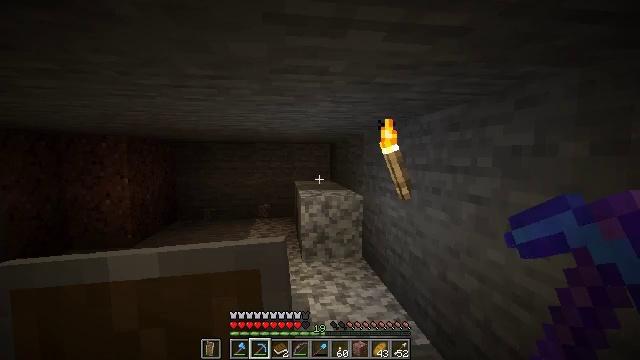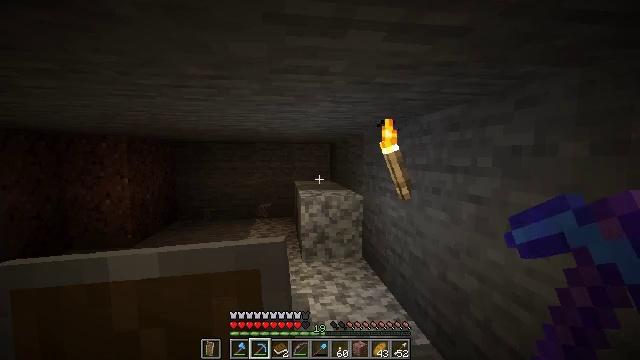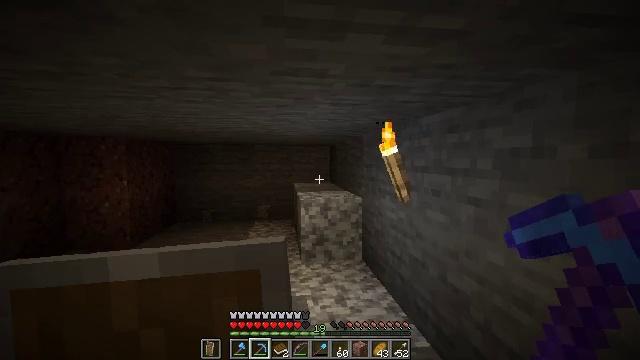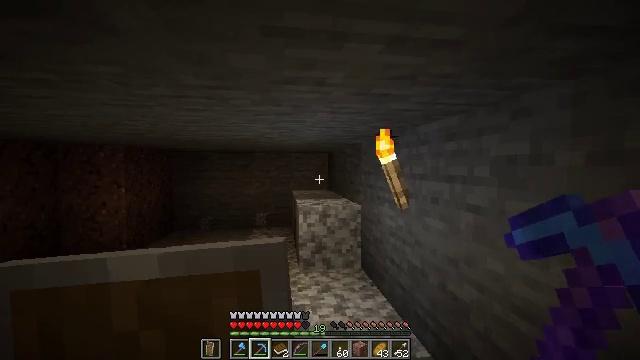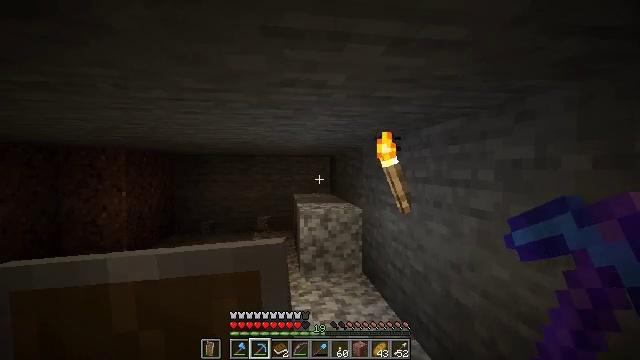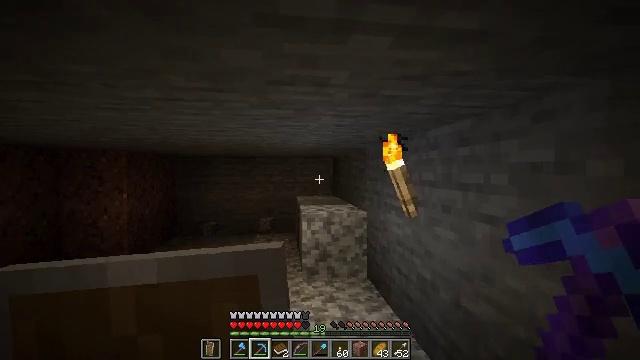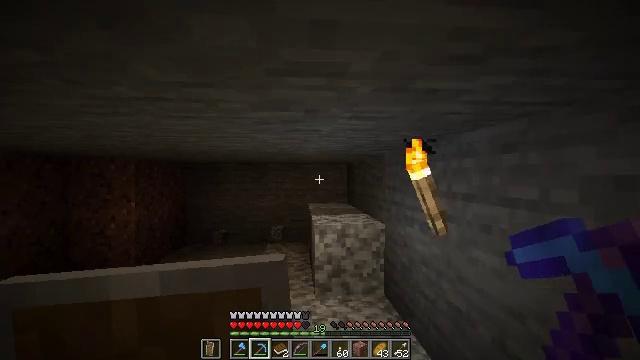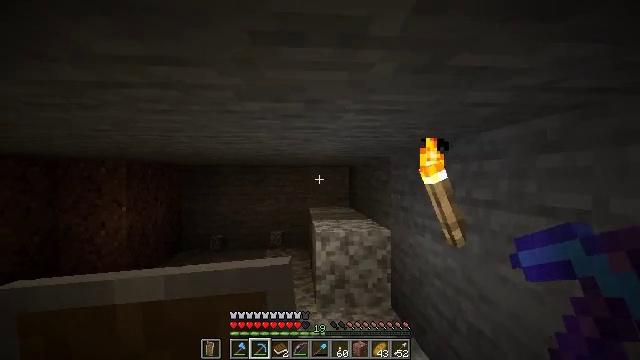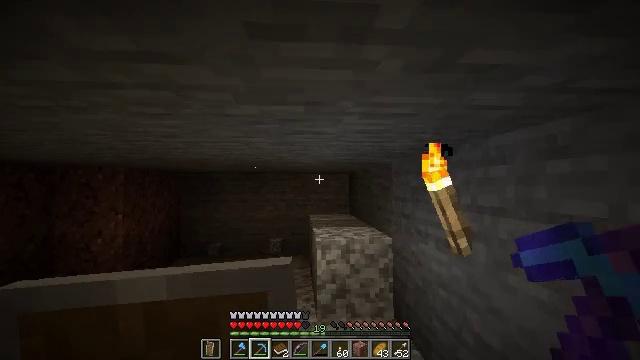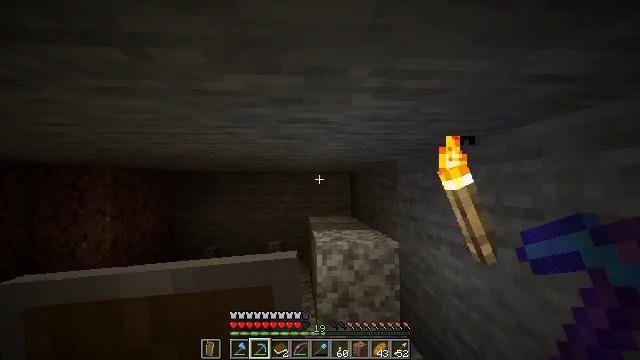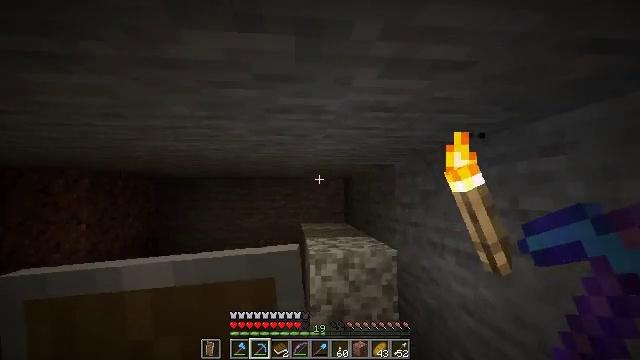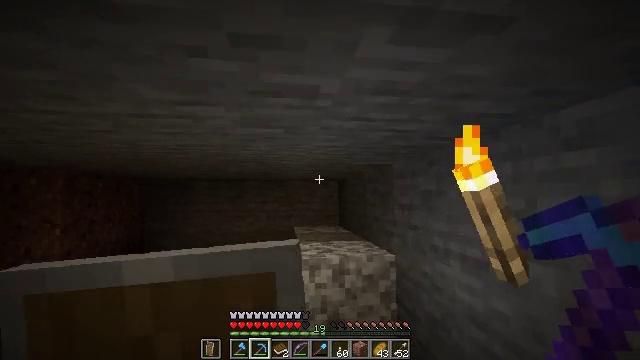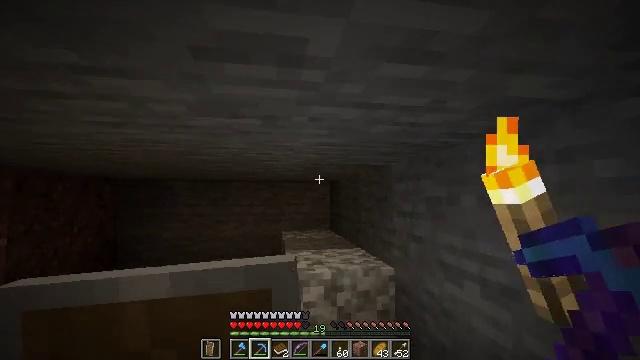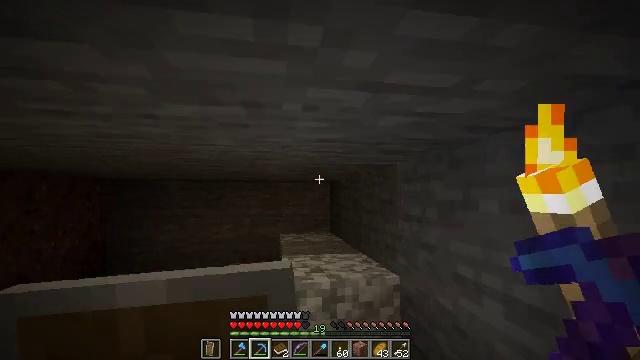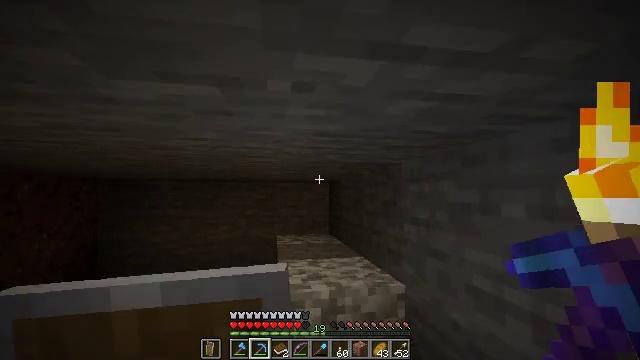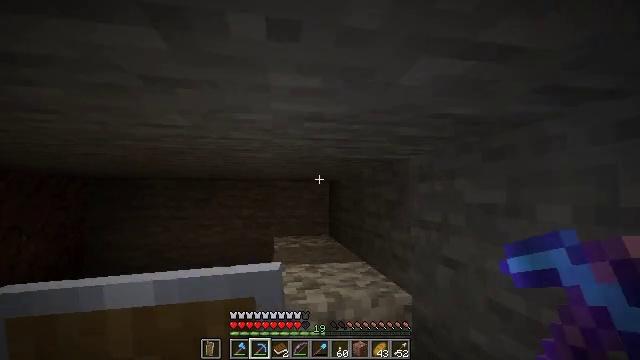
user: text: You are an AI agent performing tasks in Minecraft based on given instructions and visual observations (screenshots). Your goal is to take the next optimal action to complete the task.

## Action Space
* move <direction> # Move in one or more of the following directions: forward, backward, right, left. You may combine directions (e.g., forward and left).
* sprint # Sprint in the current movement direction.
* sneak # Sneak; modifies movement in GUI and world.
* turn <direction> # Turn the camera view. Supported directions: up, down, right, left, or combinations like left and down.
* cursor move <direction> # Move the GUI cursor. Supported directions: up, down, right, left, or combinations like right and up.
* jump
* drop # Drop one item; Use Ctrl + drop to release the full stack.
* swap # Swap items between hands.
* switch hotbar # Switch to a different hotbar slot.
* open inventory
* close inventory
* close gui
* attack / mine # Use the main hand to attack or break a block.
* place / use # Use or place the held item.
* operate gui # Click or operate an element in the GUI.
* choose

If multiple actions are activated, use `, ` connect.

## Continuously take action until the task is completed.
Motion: motion action
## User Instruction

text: Remove iron ore from the inventory.
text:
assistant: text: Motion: close inventory
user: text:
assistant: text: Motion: close inventory
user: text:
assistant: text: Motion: turn up
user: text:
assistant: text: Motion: move forward
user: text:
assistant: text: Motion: move forward
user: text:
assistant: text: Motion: move forward, turn left and up
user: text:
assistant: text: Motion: move forward
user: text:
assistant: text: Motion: move forward, turn up
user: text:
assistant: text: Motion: move forward
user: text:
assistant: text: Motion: move forward, turn right and up
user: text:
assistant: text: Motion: move forward, turn right
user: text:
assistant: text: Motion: move forward, turn right
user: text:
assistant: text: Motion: move forward
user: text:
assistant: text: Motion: move forward
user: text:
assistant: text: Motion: move forward
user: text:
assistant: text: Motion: move forward
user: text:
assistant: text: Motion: move forward
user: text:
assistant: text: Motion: open inventory
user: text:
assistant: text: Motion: open inventory
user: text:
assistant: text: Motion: open inventory
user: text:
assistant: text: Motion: cursor move right, open inventory
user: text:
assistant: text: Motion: cursor move right and down
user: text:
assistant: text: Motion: no_op
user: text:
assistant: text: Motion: no_op
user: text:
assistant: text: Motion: no_op
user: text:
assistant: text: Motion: no_op
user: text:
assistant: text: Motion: no_op
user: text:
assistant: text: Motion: no_op
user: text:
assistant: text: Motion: no_op
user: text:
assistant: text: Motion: no_op